Question: '''
<div data-role="main" class="ui-content">
<ul data-role="listview" id="responsecontainer" >
</ul>
'''
This is my html file.
'''
var output = $('#responsecontainer');
$.ajax({
url: 'http://192.168.1.28/mobile/db_select.php',
dataType: 'jsonp',
jsonp: 'jsoncallback',
timeout: 5000,
success: function(data, status){
$.each(data, function(i,item){
var landmark = '<li><a href="#"><h2>'+item.tr_issue+'</h2>'
+ '<p>'+item.tr_assign+'</p></a></li>';
output.html(landmark);
console.log(output);
});
},
error: function(){
output.text('There was an error loading the data.');
}
});
'''
This is my JavaScript.
I want to populate my listview from my database(mysql) but the problem is when it generates the theme of jquery mobile di not work.

its like a simple unordered list. thanks in advance
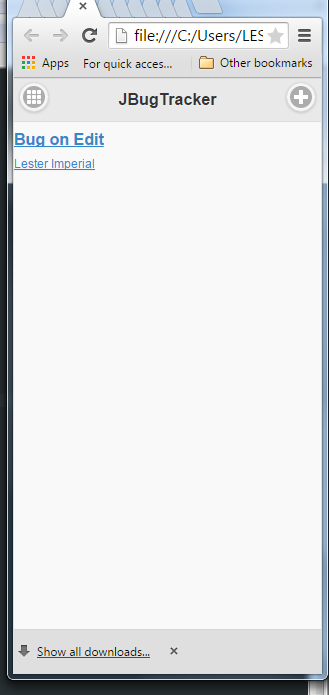
Answer: Add '$('ul').listview('refresh');' after appending the HTML
Show change your success callback as below
'''
success: function(data, status){
$.each(data, function(i,item){
var landmark = '<li><a href="#"><h2>'+item.tr_issue+'</h2>'
+ '<p>'+item.tr_assign+'</p></a></li>';
output.html(landmark);
console.log(output);
});
$('ul').listview('refresh');
},
'''